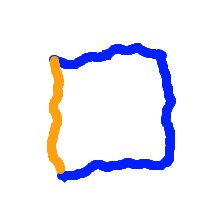
Shape: square